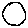
Label: circle